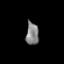
Tissue: prostate
Cell type: B cells
Senescence score: 0.3586
Nuclear area (px): 273
Mean DAPI intensity: 134.183